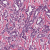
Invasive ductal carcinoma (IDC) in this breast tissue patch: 1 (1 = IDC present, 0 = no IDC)